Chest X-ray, AP view. Patient: 39 years old, sex M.
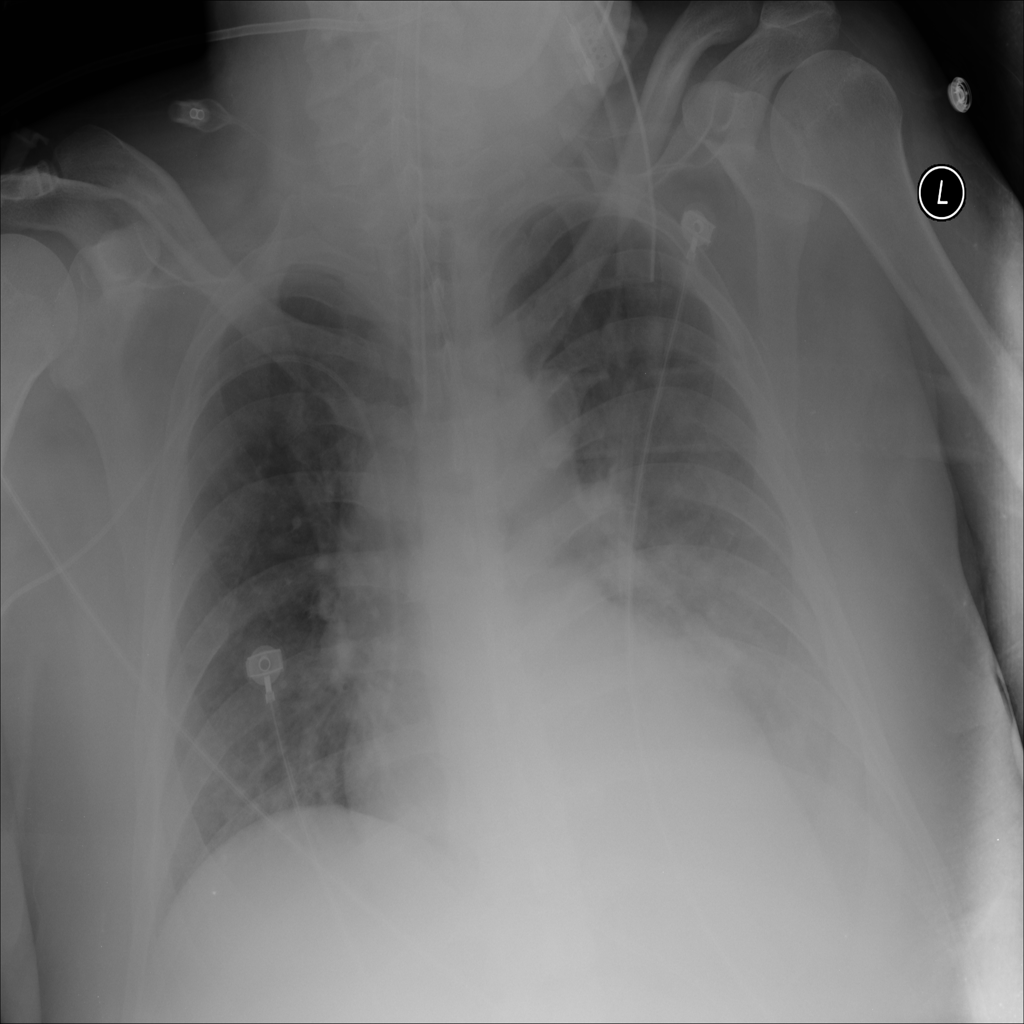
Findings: Consolidation